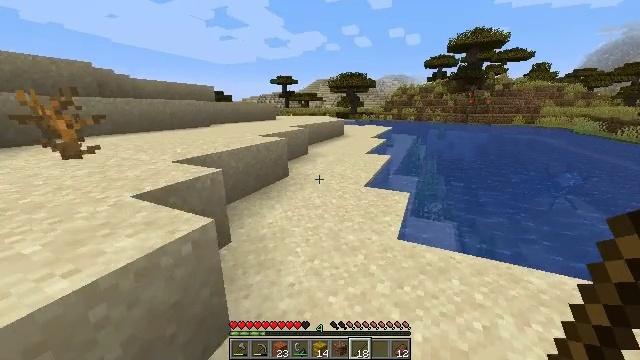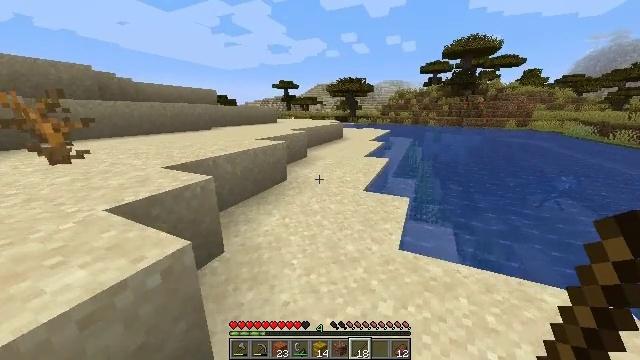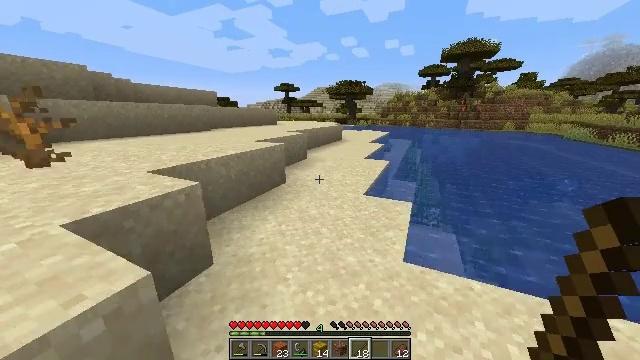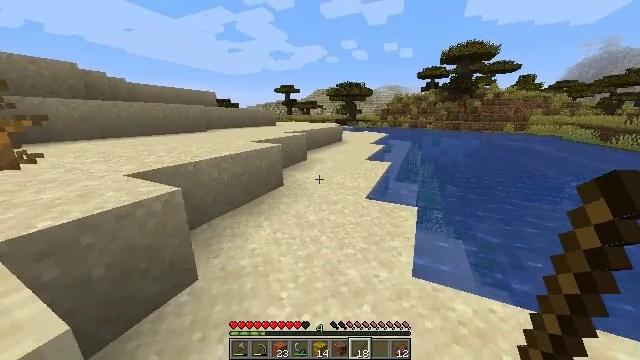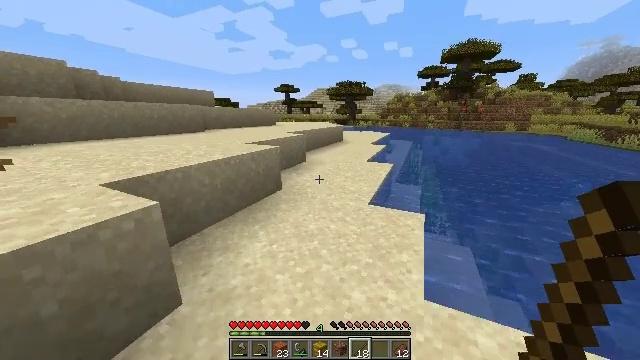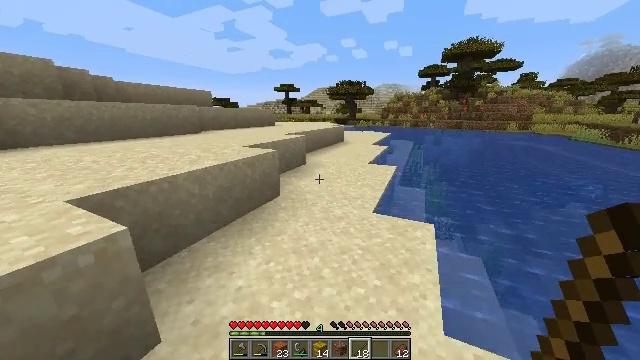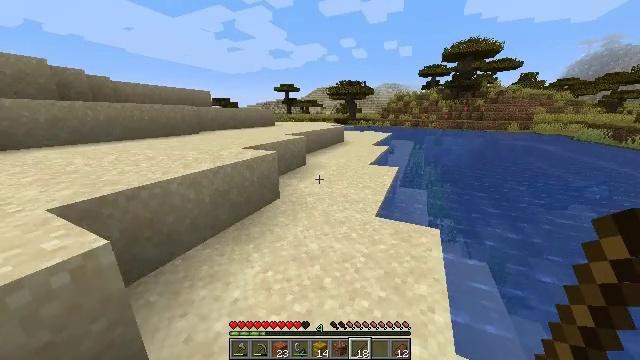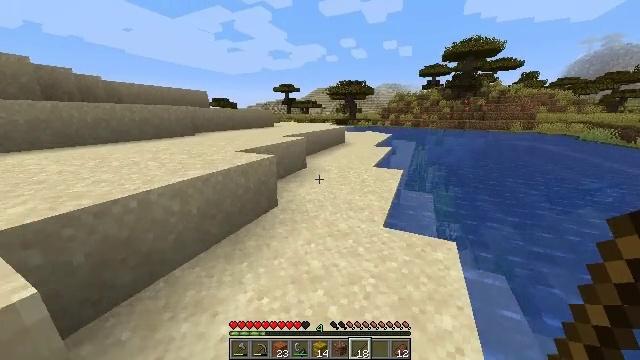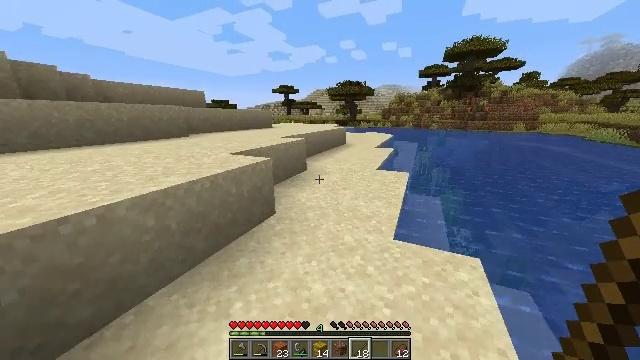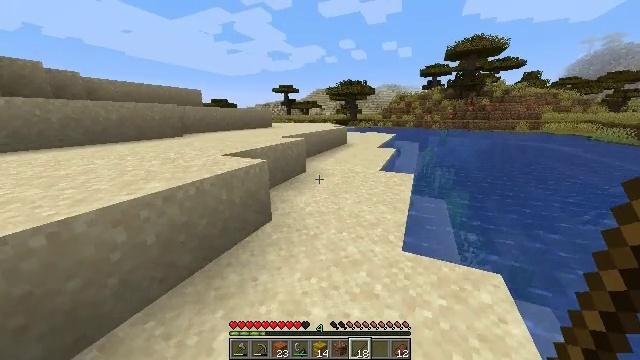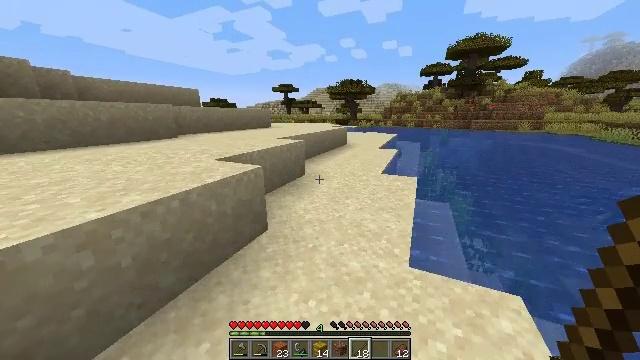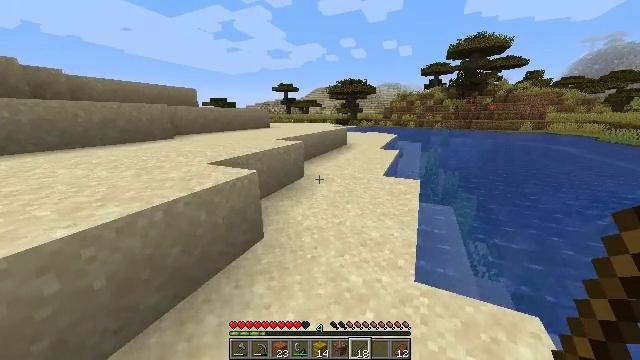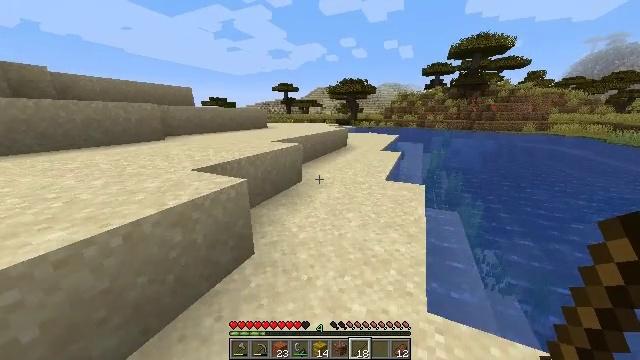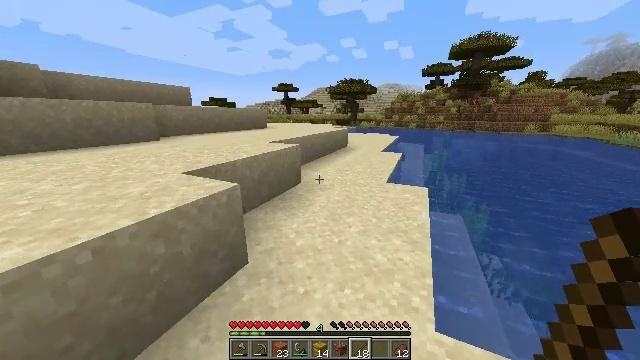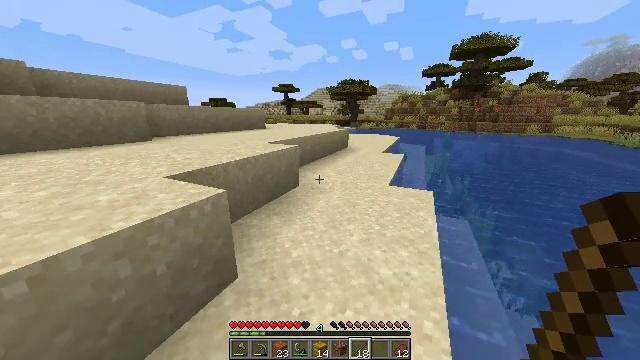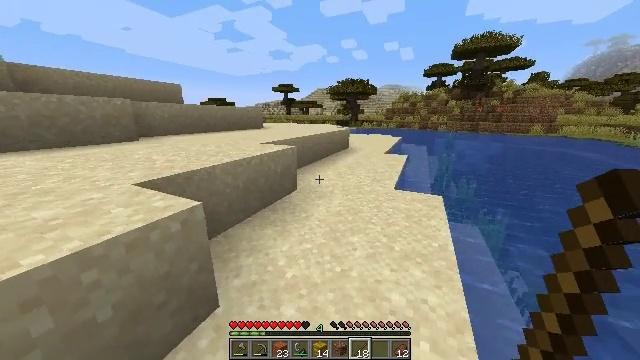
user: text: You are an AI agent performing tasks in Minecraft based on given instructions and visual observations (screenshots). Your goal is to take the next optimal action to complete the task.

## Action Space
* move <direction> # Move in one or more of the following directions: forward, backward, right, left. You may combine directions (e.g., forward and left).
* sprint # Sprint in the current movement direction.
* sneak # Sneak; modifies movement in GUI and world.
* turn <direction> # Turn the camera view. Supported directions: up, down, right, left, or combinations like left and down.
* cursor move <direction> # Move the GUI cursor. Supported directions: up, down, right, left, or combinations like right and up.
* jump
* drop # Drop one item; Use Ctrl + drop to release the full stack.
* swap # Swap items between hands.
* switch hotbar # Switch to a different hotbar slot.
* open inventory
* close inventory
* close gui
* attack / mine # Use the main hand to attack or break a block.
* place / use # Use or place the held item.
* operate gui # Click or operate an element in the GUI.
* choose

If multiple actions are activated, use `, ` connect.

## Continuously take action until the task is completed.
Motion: motion action
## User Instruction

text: Harvest the dead bush.
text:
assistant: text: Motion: move forward, sprint
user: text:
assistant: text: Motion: move forward, sprint
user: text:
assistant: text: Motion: move forward, sprint
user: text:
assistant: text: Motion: move forward, sprint
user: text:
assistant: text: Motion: move forward, sprint
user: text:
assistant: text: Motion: move forward, sprint
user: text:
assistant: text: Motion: move forward, sprint
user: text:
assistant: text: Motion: move forward, sprint
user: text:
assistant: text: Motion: move forward, sprint
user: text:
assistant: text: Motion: move forward, sprint
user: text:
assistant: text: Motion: move forward, sprint
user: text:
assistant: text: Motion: move forward, sprint
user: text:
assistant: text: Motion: move forward, sprint
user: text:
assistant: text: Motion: move forward, sprint
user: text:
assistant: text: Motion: move forward, sprint
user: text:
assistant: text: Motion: move forward, sprint
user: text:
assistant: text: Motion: move forward, sprint
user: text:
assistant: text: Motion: move forward, sprint
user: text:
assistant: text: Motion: move forward, sprint
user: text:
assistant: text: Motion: move forward, sprint
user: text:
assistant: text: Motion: move forward, sprint
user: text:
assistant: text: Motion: move forward, sprint
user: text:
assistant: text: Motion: move forward, sprint
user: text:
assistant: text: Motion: move forward, sprint
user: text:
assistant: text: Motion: move forward, sprint
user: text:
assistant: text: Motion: move forward, sprint
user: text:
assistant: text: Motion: move forward, sprint
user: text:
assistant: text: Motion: move forward, sprint
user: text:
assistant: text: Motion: move forward, sprint
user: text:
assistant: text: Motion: move forward, sprint